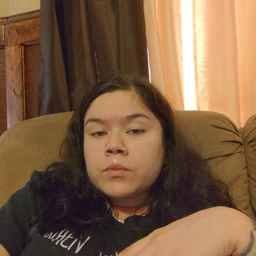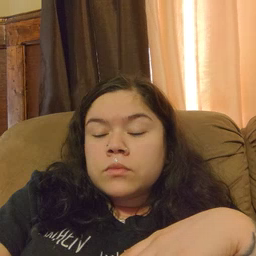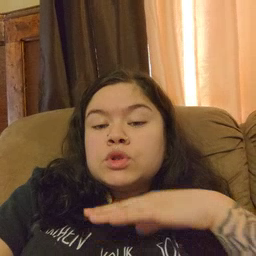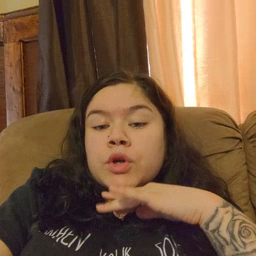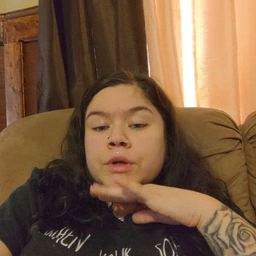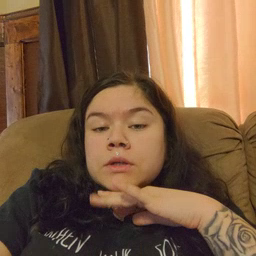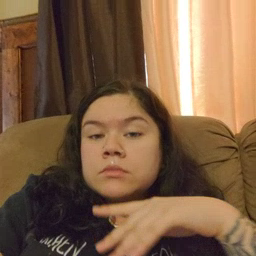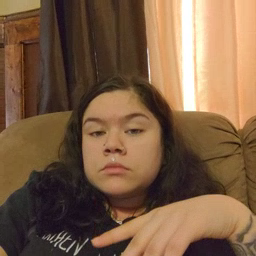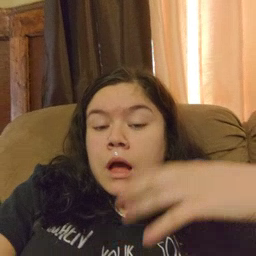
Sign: dirty